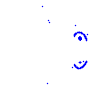
Particle: kaon